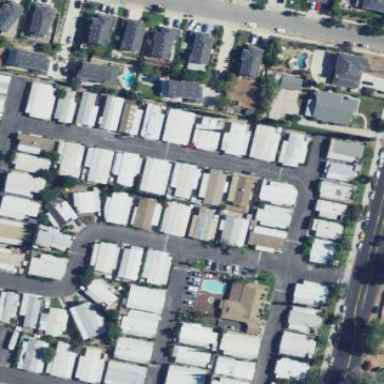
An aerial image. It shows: Residential area designated as trailer park.